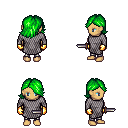
a pixel art fantasy rpg character, female body template, human, tanned skin, chain mail, metal pants, green swoop hairstyle, gold gloves, dagger, four views (front, back, left, right), 2x2 character sprite sheet, small pixel art, hard edges, no anti-aliasing